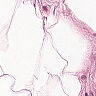
Metastatic tissue present: no